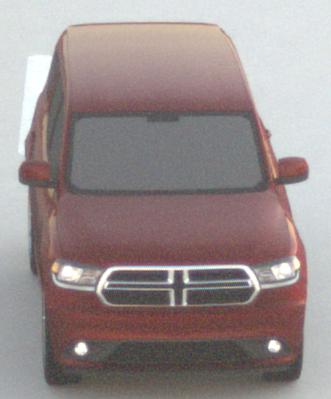
Make: Dodge
Model: Durango
Detailed model: Gen. 3
Model produced from: 2010
Doors: 5
Color: red
Road condition: dry road
Daytime: sunrise or sunset
Contrast: low contrast